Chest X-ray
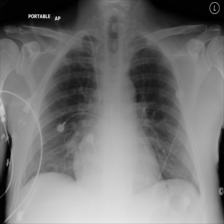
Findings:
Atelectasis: negative
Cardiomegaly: negative
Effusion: negative
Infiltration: negative
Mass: negative
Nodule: negative
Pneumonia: negative
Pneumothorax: negative
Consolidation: negative
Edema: negative
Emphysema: negative
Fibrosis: negative
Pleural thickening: negative
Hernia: negative